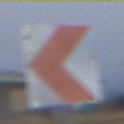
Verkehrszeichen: RichtungstafelnInKurvenKleinRechts
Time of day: SunriseSunset
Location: Outdoor (Beach)
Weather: Overcast
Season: NotSpecified
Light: Natural